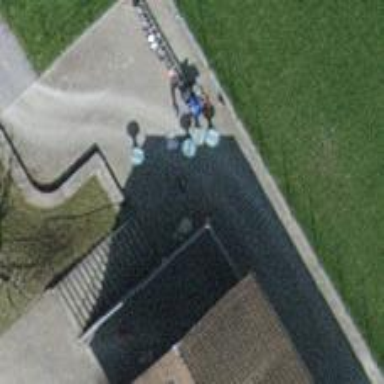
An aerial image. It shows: Road with steps.